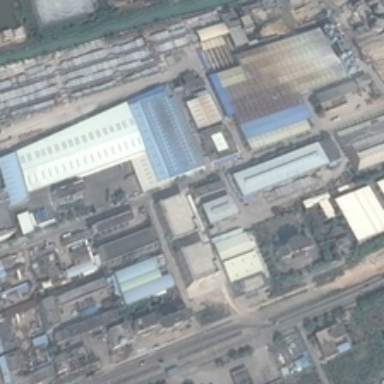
Many industrial parks are around the lake (2 .